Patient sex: F
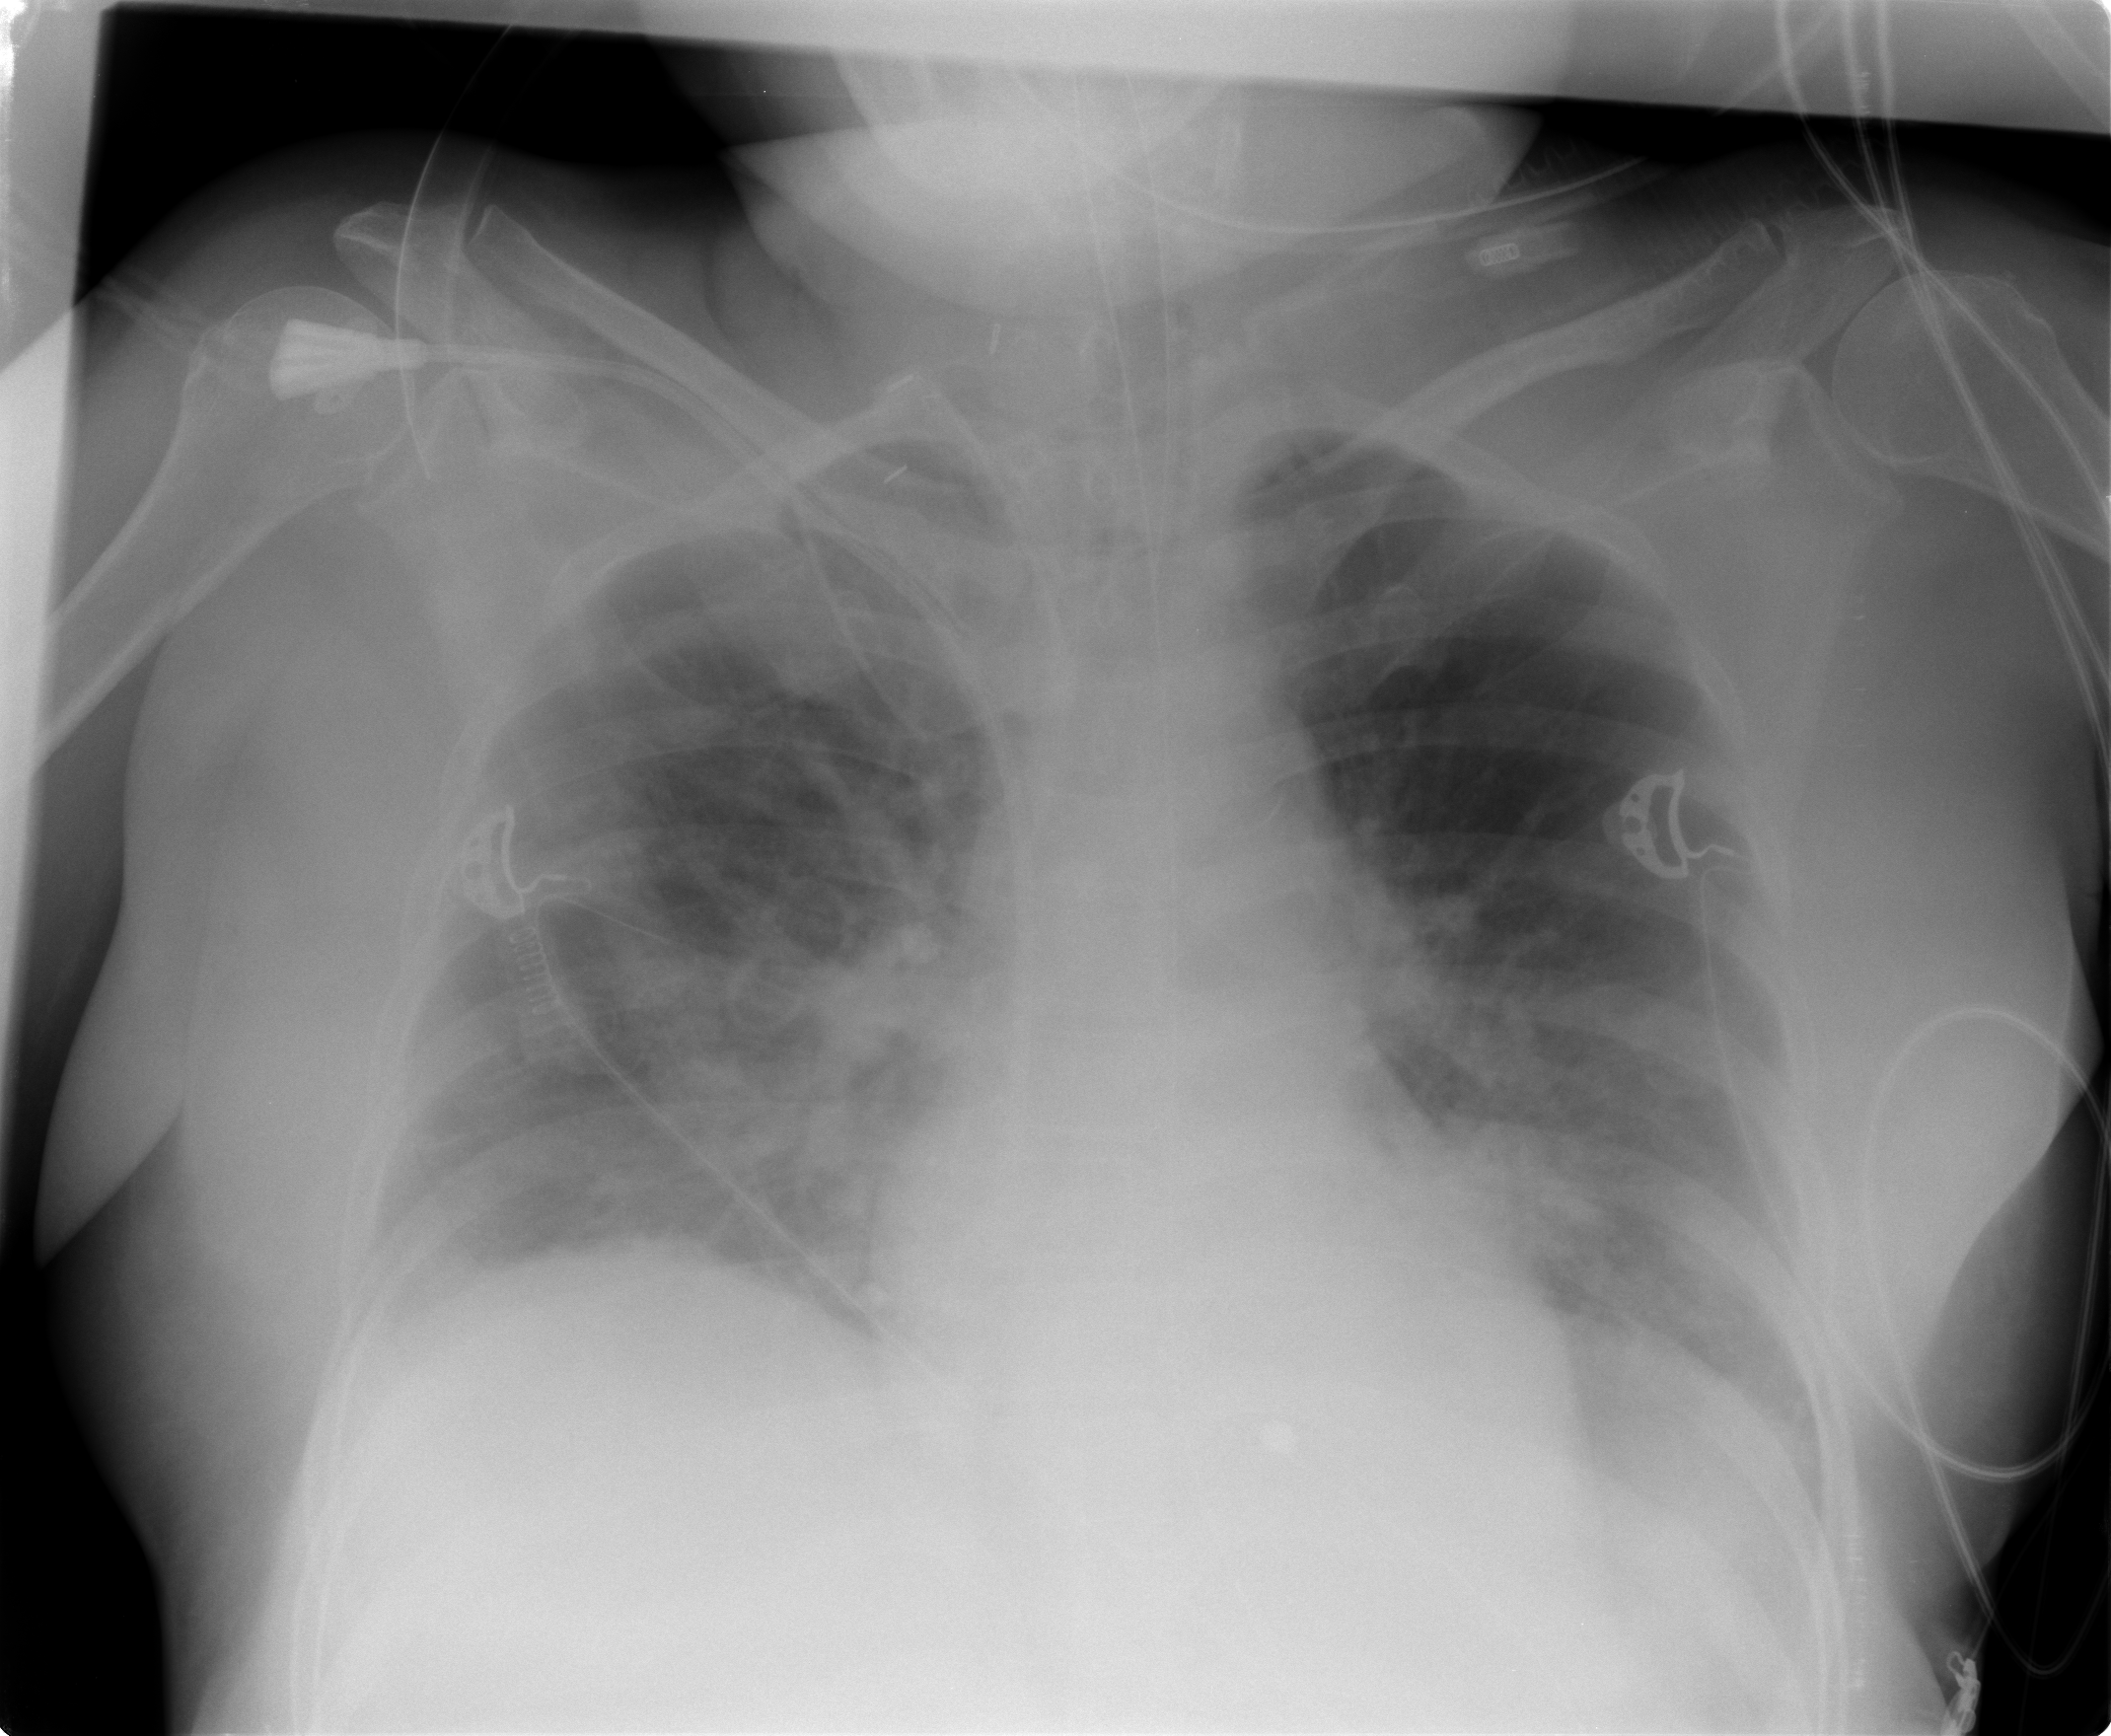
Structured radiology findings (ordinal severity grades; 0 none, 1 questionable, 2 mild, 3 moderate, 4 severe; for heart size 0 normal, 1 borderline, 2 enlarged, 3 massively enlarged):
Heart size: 0
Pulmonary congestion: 2
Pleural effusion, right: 2
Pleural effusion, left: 2
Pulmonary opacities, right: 3
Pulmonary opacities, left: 2
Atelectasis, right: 2
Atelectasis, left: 2